Field crop: tomato
Growth stage: 1
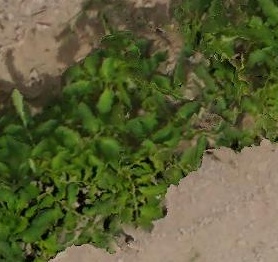
Species: tomato